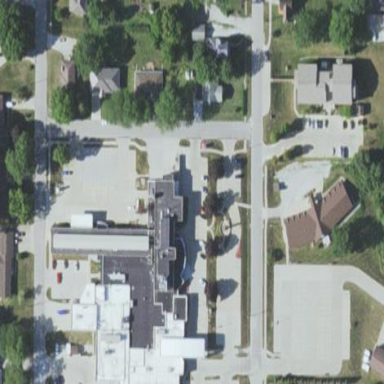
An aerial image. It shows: Healthcare facility identified as hospital.